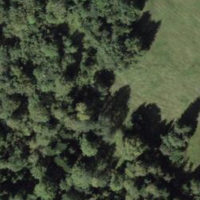
EUNIS habitat code: 43
Species observed at this site:
Rhododendron ferrugineum